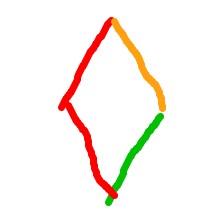
Shape: rhombus